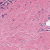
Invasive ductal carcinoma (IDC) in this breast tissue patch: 0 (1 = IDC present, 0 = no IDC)